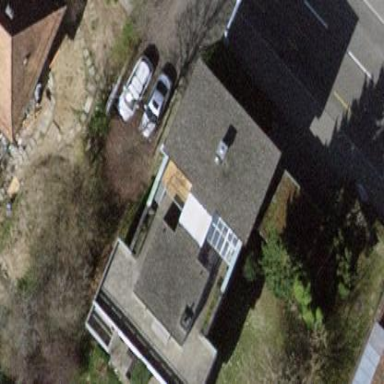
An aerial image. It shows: Building part with flat roof.